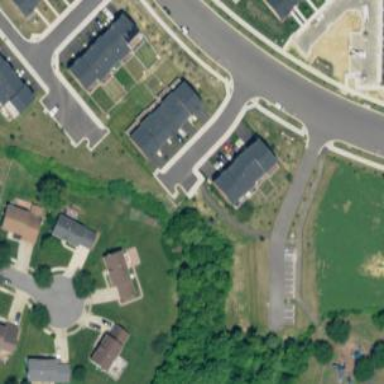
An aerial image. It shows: Alley classified as service road.